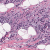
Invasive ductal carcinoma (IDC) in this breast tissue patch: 1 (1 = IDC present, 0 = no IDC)